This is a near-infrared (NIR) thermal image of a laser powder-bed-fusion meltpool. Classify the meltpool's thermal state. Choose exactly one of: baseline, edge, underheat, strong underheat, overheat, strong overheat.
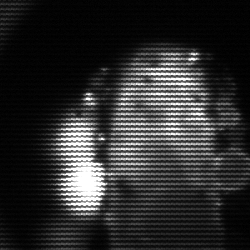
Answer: strong underheat